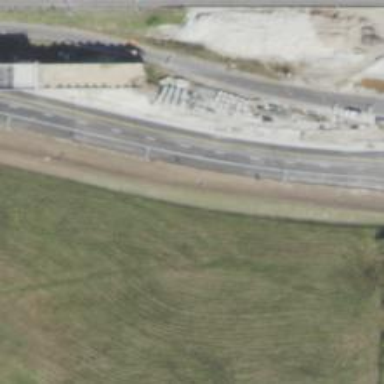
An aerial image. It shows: Diamond junction on motorway link.